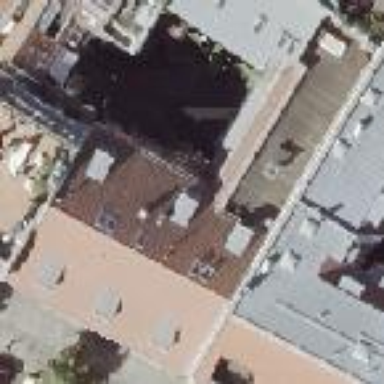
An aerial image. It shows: Gabled roof on residential building.